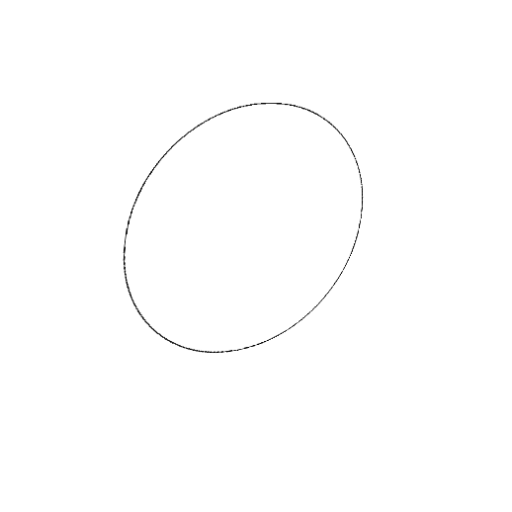
Crossing number: 0